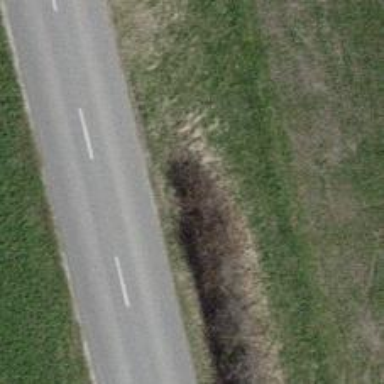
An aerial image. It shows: Hedge acting as barrier.